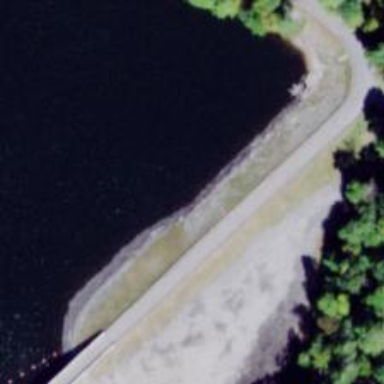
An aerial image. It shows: Dam across waterway.